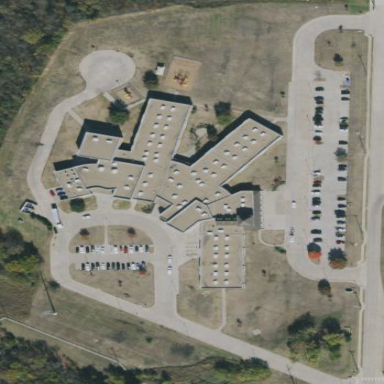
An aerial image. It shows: Elementary school.